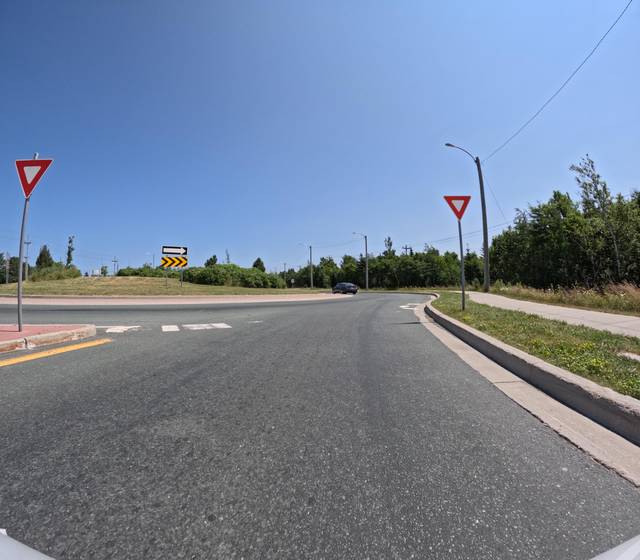
Region: Canada
Coordinates: 47.54, -52.766